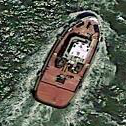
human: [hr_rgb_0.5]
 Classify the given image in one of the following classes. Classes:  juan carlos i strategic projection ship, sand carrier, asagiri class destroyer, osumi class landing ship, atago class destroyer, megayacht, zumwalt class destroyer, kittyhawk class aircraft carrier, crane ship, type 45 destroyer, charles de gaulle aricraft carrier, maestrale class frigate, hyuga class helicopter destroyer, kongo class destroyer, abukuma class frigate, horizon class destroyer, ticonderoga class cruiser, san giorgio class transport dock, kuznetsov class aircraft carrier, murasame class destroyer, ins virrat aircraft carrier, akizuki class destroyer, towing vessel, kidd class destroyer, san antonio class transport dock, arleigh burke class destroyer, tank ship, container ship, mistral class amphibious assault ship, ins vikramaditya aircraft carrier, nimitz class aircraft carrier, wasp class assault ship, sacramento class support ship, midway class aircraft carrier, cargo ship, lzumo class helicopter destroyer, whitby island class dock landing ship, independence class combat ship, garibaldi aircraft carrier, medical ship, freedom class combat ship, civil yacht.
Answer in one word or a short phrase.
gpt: Towing vessel